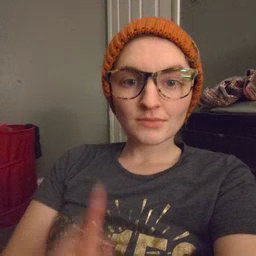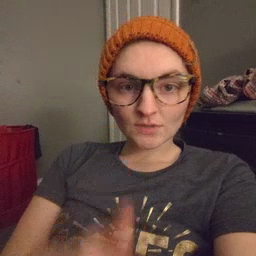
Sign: yourself